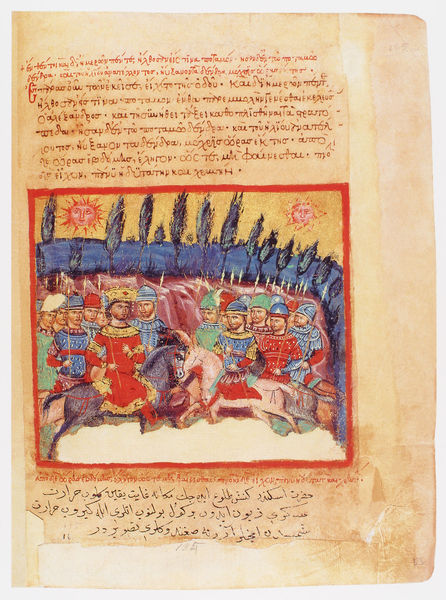
Titel: Der griechische Alexanderroman
Institution: Venedig, Hellenic Institute Codex Gr. 5
Schlagwörter: baum, blau, himmel, kampf, bäume, fluss, gelb, grün, ocker, männer, rot, rahmen, sonne, gold, krone, pferd, pferde, reiter, schrift, krieg, schlacht, könig, soldaten, buch, orient, seite, illustration, buchstaben, soldat, ritter, rüstung, buchseite, pergament, helme, arabisch, ross, mittelalter, krieger, lanzen, speere, rösser, miniatur, goldgrund, handschrift, araber, sonnen, alexander, fehlstellen, manuskript, untertanen, recto, fragmentiert, alexanderroman, rritter, begegnun g